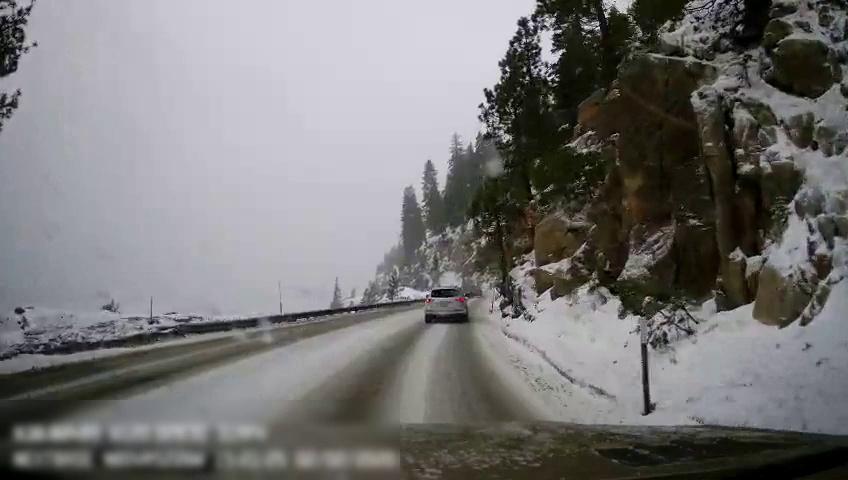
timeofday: Day
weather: Snowy
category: Drivable Space
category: Vehicles | SUV